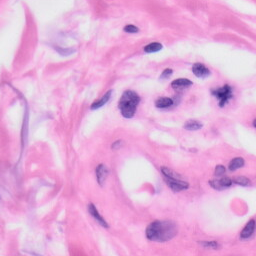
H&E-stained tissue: Skin